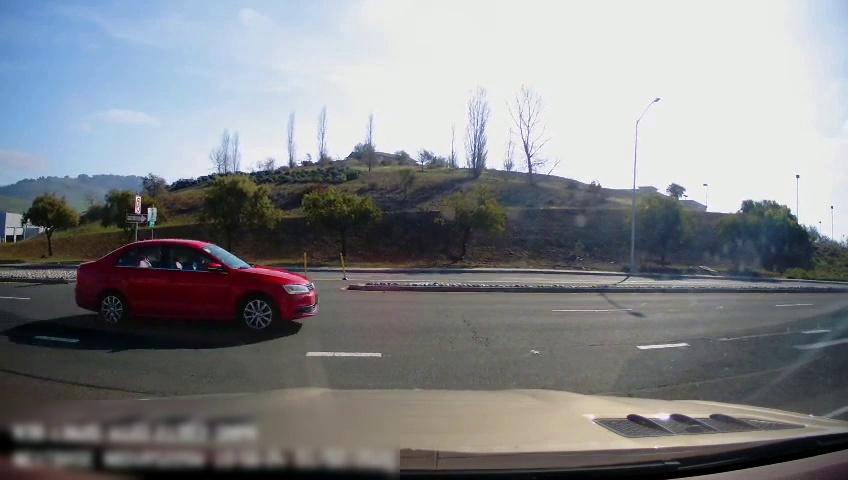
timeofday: Day
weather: Sunny
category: Drivable Space
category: Vehicles | Car
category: Traffic | Signs
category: Traffic | Signs